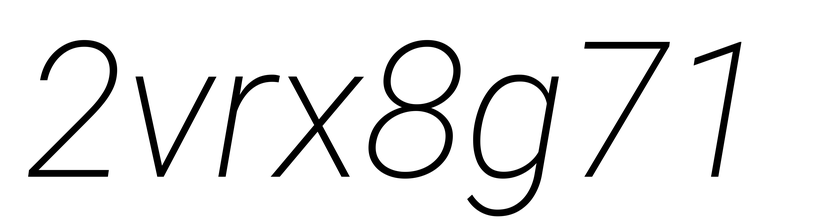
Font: Roboto-Italic_ExtraLight_Italic